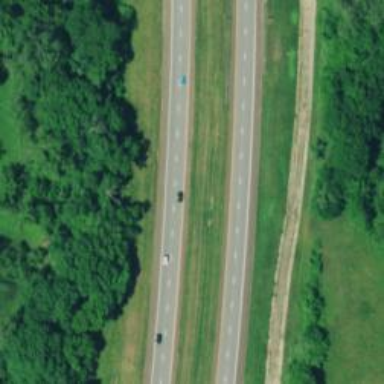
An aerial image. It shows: Trunk highway with expressway features.